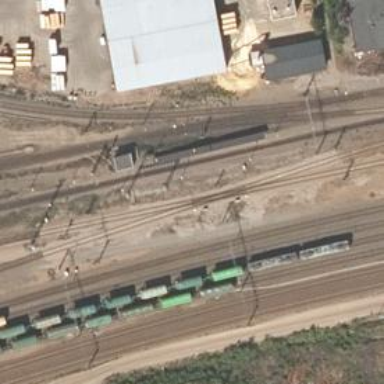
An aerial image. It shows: Rail yard with electrified contact lines for the trains.